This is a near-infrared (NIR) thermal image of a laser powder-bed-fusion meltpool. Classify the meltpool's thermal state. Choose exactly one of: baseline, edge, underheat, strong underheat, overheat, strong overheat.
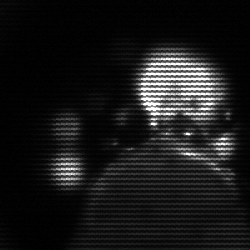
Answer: baseline